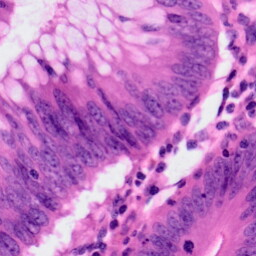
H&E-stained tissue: Colon